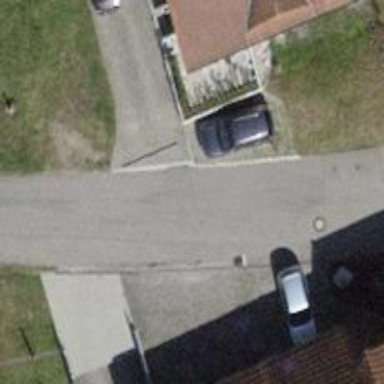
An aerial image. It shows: Smoothly paved residential road.